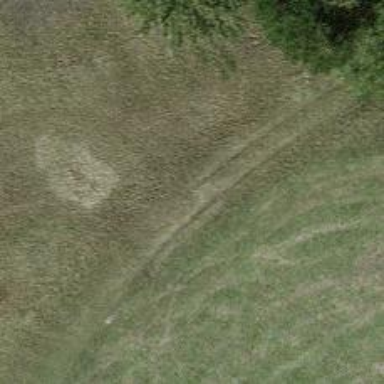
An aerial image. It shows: Track with very rough surface.